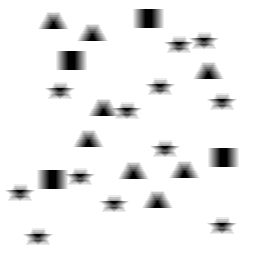
Squares: 4
Triangles: 8
Stars: 12
Total shapes: 24